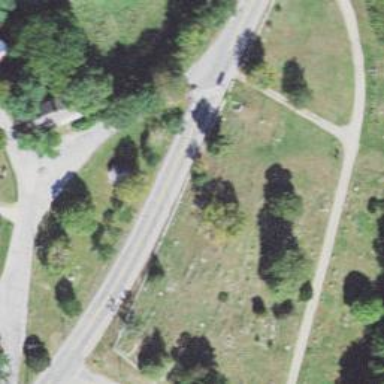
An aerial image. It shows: Cemetery with historical significance.